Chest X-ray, PA view. Patient: 58 years old, sex F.
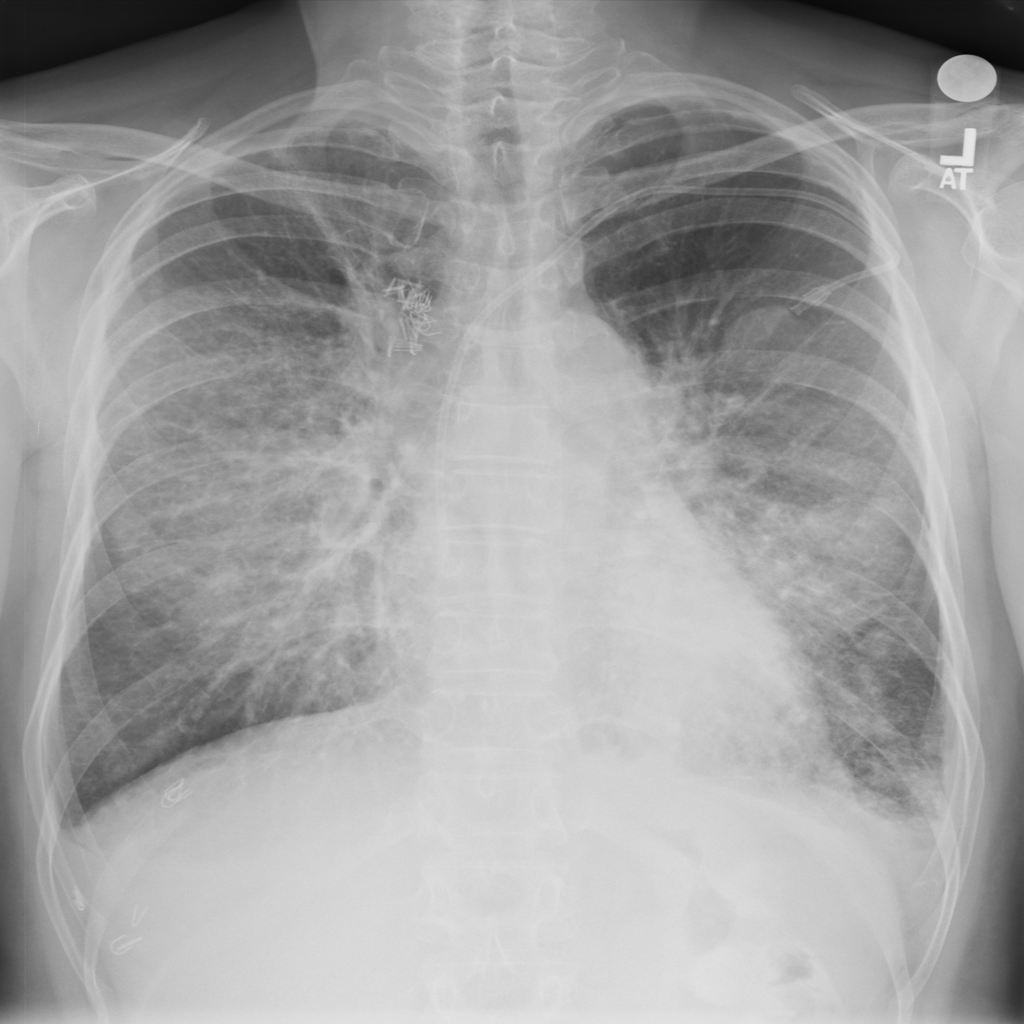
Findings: Pleural_Thickening